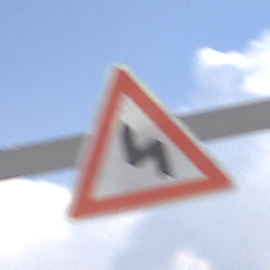
Verkehrszeichen: DoppelkurveZunaechstLinks
Umgebung: Outdoor, Nature
Tageszeit: MorningAfternoon
Wetter: PartlyCloudy
Licht: Natural
Jahreszeit: NotSpecified
Kontrast: HighContrast